Question: I can connect to database but I am not able to reinvoke the same index.jsp file if incorrect data are passed while trying to login.
After I connect to database the index.jsp file is displayed and I put email and password with this data: a.smith@gmail.com 1234. These data are in my database so it redirect me to the menu.jsp page but also if I put incorrect data: a.sm@gmail.com 12 it also redirects me to menu.jsp.Now I get this error:
'''
Mar 30, 2014 12:14:14 PM org.apache.catalina.core.StandardWrapperValve invoke
SEVERE: Servlet.service() for servlet [jsp] in context with path [/Cap] threw exception [/index.jsp
(line: 33, column: 41) quote symbol expected] with root cause
org.apache.jasper.JasperException: /index.jsp (line: 33, column: 41) quote symbol expected
at org.apache.jasper.compiler.DefaultErrorHandler.jspError(DefaultErrorHandler.java:42)
at org.apache.jasper.compiler.ErrorDispatcher.dispatch(ErrorDispatcher.java:443)
..........
'''
Line 33 in index.jsp is
'''
<jsp:getProperty name="login" property="value" />
'''
getEmail and getPasword not return null only good value as expected.
'''
<jsp:useBean id="member" class="StaffMember" scope="session"/>
<jsp:setProperty name="member" property="*"/>
<html>
<head>
<meta http-equiv="Content-Type" content="text/html; charset=US-ASCII">
<title>Welcome</title>
</head>
<body bgcolor="lightblue">
<font size=4>
<center>
</center>
<form method=post> <hr><br>
<center>
<b>LOGIN</b><p>
<input type=text name=email value= email value = member.setEmail(email)> <p>
<input type=text name=password value=password value = member.setPassword(password)> <p>
<input type=submit value="Submit">
<jsp:getProperty name="login" property="value" />
<c:if value = "false" action="index.jsp"></c:if>
<c:if value = "true" action="menu.jsp"></c:if>
</center>
<img src="<%=request.getContextPath()%>/images/ndnuLogo.jpg"/>
<br><hr>
</form>
</font>
</body>
</html>
'''
'''
import java.io.IOException;
import java.sql.Connection;
import java.sql.DriverManager;
import java.sql.PreparedStatement;
import java.sql.ResultSet;
import java.sql.SQLException;
import java.sql.Statement;
import javax.servlet.ServletException;
import javax.servlet.http.HttpServletRequest;
import javax.servlet.http.HttpServletResponse;
import javax.ws.rs.GET;
import javax.ws.rs.Path;
import javax.ws.rs.FormParam;
import javax.ws.rs.Produces;
import javax.ws.rs.core.Context;
import javax.ws.rs.core.MediaType;
import com.sun.jersey.api.view.Viewable;
public class LoginServiceImplem implements LoginService{
private Connection connection;
private Statement statement;
private boolean value; //used to check if user that login is on the list of user available to
//test
public LoginServiceImplem() throws SQLException{
connection = null;
statement = null;
value = false;
StaffMember sm = new StaffMember();
value = login(sm.getEmail(), sm.getPassword());
}
public boolean getValue() {
return value;
}
public void setValue(boolean value) {
this.value = value;
}
public boolean login(String email, String password) throws SQLException{
System.out.println(email + " " + password);
String query = "SELECT * FROM cap.member WHERE Email= '" + email + "'"
+ " AND Password = '" + password + "'";
ResultSet rs = null;
try {
try {
Class.forName("com.mysql.jdbc.Driver");
} catch (ClassNotFoundException e) {
// TODO Auto-generated catch block
e.printStackTrace();
}
//builds a connection and statement
connection = (Connection) DriverManager.getConnection("jdbc:mysql://localhost:3306/" +
"cap", "root", "");
System.out.println("After connection");
statement = connection.createStatement();
System.out.println("After statement");
rs = statement.executeQuery(query);
System.out.println("After rs");
//if the statement returns something
if(rs.next()){
//and email and password match the database information, return true
return(email.equals(rs.getString("Email"))
&& password.equals(rs.getString("Password")));
}
}finally {
//close all connections
DbUtil.close(rs);
DbUtil.close(statement);
DbUtil.close(connection);
}return false;
}
}
'''
'''
public class StaffMember {
private String emailAddress;
private String password;
public StaffMember() {
emailAddress = "a.smith@gmail.com";
password = "1234";
}
/* The setEmail method sets the employee's email */
public void setEmail(String email) {
emailAddress = email;
}
public void setPassword(String pword){
password = pword;
}
/* The getEmail method gets the employee's email. */
public String getEmail() {
return emailAddress;
}
public String getPassword(){
return password;
}
}
'''

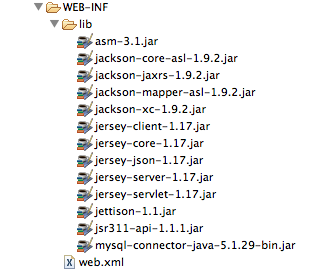
Answer: If I have not missed anything I think the error "No suitable driver found" comes because of not having the below line in Java code. Let me know if I am missing anything.
'''
Class.forName("com.mysql.jdbc.Driver");
'''
you can add this in "LoginServiceImplem" class. in a static block something like
'''
static {
Class.forName("com.mysql.jdbc.Driver");
}
'''